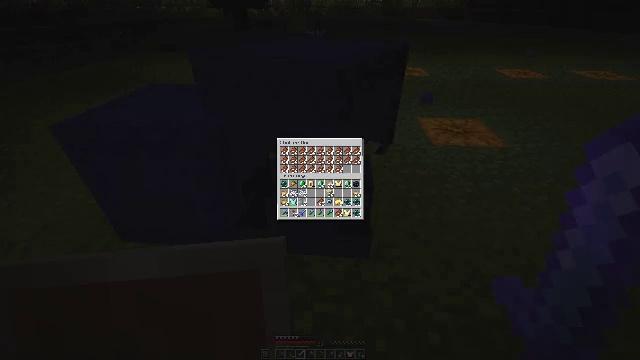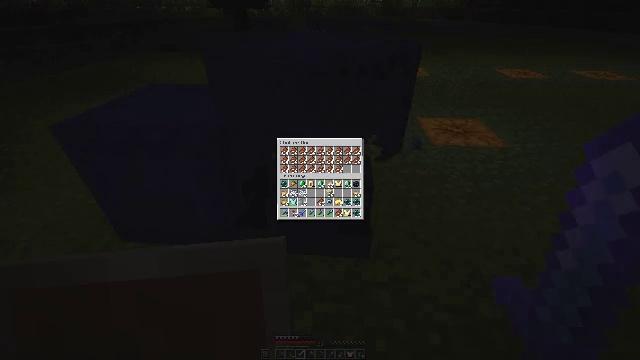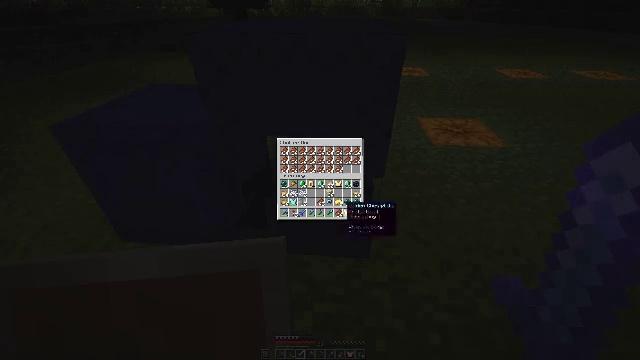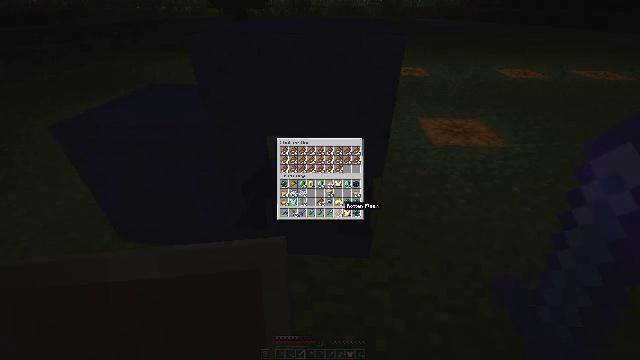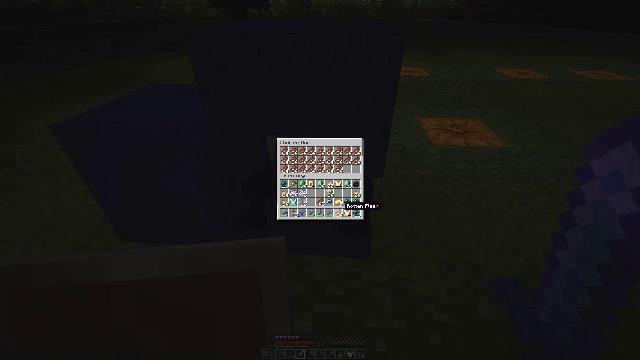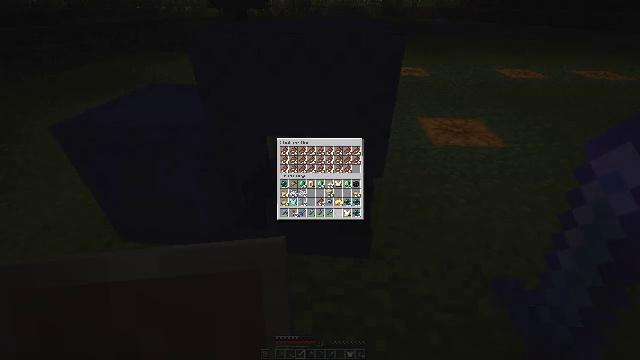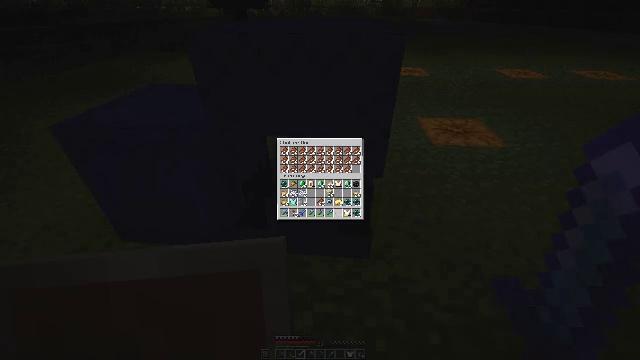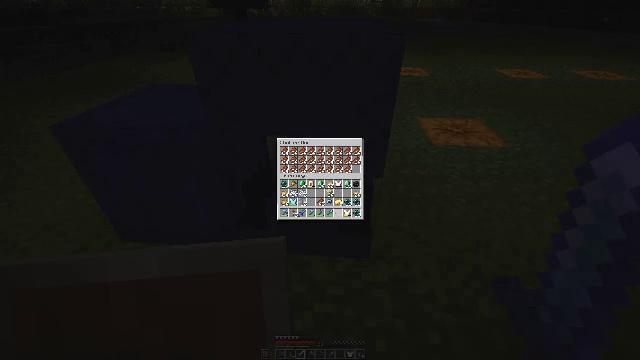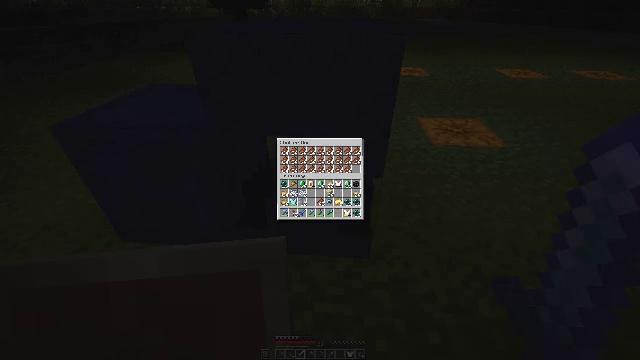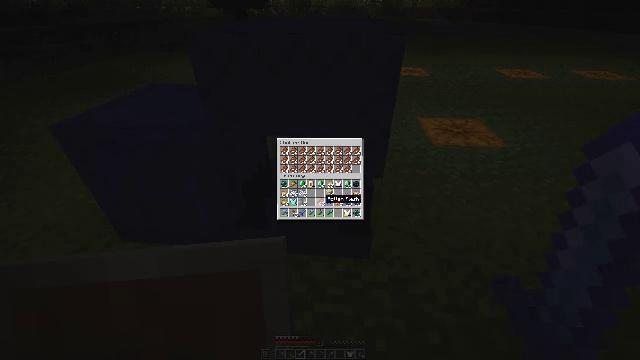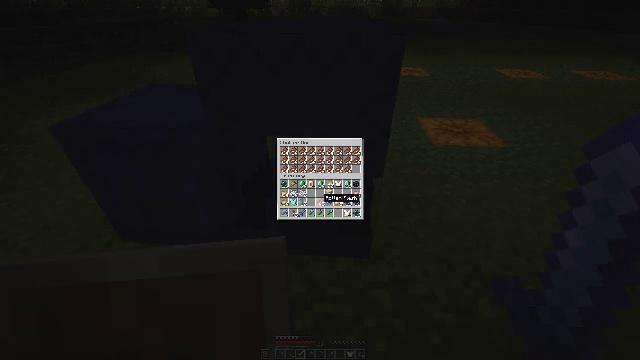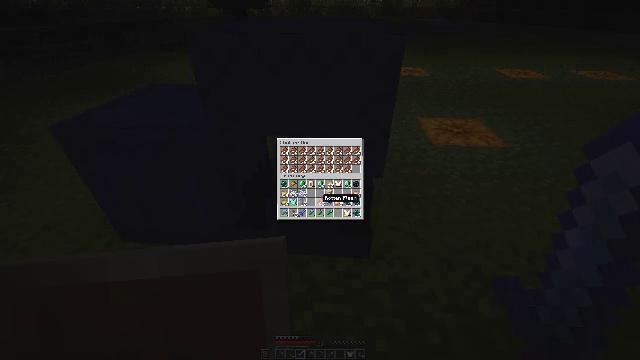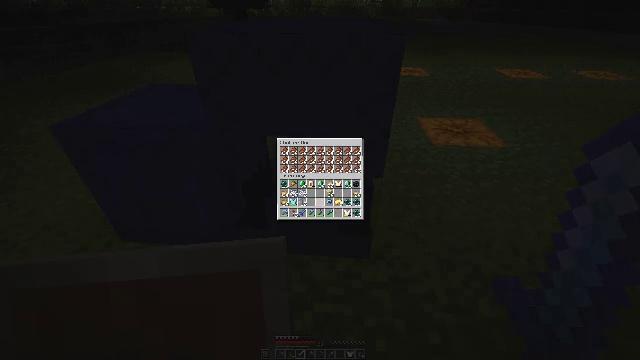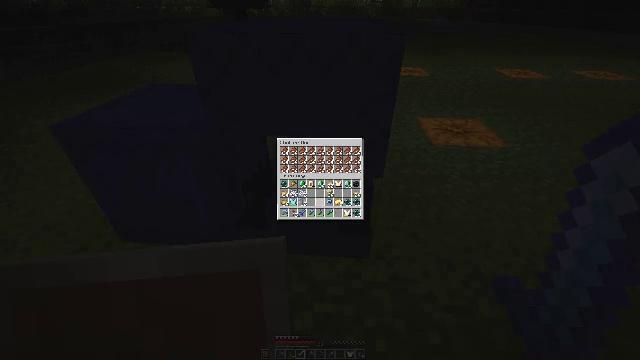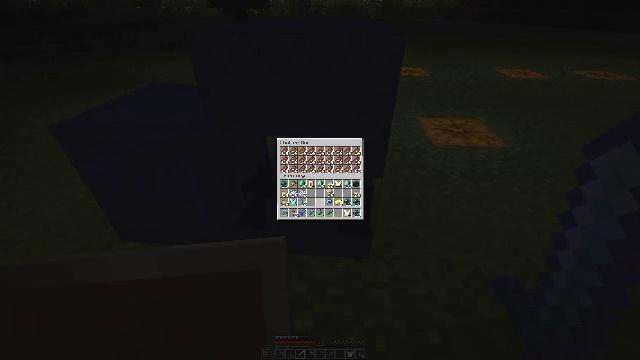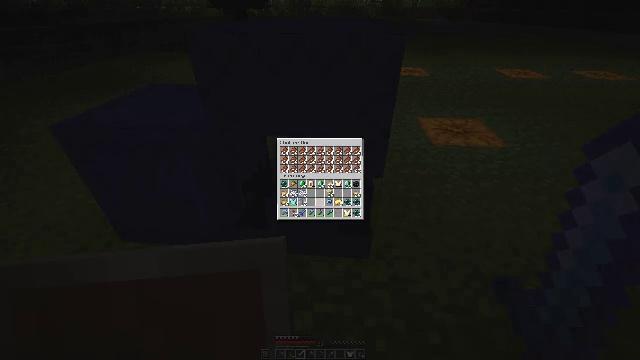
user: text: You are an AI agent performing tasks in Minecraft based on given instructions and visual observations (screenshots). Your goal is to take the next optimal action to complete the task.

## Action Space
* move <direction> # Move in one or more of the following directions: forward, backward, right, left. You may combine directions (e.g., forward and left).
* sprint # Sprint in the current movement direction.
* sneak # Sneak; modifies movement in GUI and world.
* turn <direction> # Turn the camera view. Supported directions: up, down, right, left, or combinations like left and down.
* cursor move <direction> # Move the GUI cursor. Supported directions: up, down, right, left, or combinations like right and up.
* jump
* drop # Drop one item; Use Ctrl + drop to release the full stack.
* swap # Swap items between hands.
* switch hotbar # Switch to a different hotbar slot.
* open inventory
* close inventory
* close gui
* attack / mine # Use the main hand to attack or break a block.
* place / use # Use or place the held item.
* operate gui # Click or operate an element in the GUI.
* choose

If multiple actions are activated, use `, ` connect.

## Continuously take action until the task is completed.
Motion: motion action
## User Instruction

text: Break the blue shulker box to pick it up.
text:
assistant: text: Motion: sneak
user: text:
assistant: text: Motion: sneak, turn left
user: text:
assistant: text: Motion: sneak
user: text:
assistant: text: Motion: sneak
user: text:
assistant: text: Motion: sneak, attack / mine
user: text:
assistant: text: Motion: sneak, attack / mine
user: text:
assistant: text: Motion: sneak, attack / mine
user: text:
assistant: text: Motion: sneak, turn left
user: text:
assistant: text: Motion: sneak, turn left and up
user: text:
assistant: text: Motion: sneak
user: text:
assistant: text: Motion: sneak
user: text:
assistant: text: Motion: sneak, attack / mine
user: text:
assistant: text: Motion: sneak, attack / mine
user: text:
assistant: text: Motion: sneak, attack / mine
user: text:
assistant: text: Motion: sneak, attack / mine
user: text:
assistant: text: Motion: sneak
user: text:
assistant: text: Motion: sneak
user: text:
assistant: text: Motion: no_op
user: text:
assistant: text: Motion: turn right, close inventory
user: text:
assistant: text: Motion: turn right and up, close inventory
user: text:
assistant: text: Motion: turn right and up, close inventory
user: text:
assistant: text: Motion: turn right and up
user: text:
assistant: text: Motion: turn right and up
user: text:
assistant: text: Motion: turn right and up
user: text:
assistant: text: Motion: no_op
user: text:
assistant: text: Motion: no_op
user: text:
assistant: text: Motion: no_op
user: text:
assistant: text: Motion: turn right and up
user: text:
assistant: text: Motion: turn right and up
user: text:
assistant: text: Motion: turn right and up